Question: I created fresh install on my Windows 8. ( i Added system varibles in options) And java folder not generated , In my work i have Windows 8 too and it work's perfect.
I tried many of methods, downloaded gradle.bin.zip and replace lib folder, replace all in .gradle folder, nothing help.
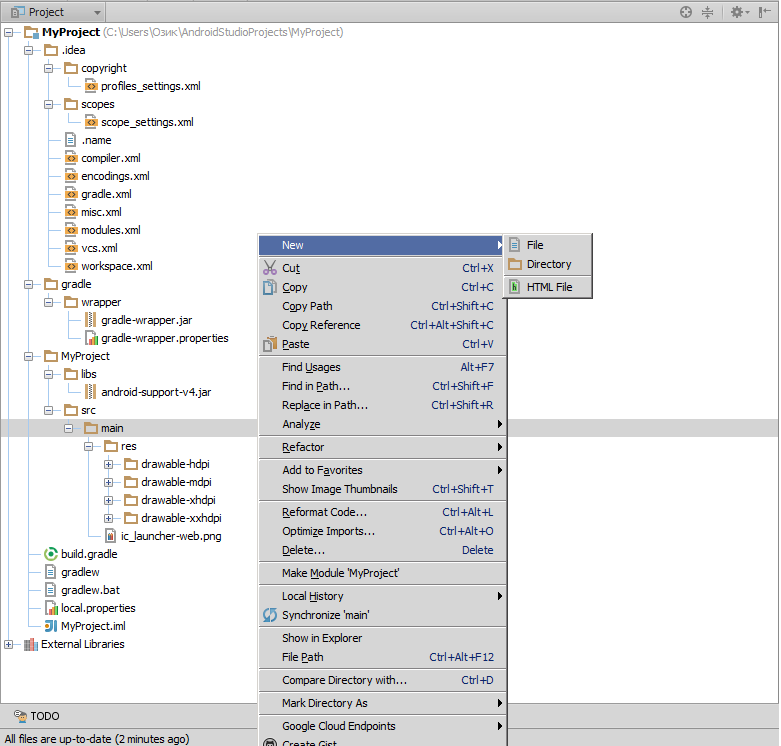
Answer: The problem might be, that your folder to Android Studio contains a special character (umlauts like o, a, or similar). Uninstall Android Studio and reinstall it to a folder without these special characters.